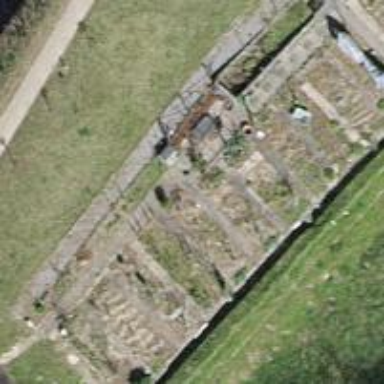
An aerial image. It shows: Garden area designed specifically for growing vegetables.